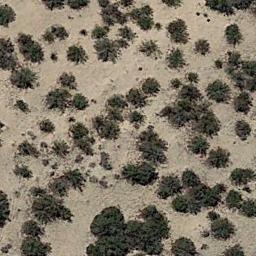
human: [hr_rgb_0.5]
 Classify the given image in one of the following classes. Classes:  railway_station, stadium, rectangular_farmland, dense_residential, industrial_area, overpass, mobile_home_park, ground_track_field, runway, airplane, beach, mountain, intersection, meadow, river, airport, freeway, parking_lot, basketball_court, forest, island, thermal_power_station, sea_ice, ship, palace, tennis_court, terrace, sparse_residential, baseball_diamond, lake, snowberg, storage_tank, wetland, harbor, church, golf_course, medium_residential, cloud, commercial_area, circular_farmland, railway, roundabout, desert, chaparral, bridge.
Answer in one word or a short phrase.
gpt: chaparral